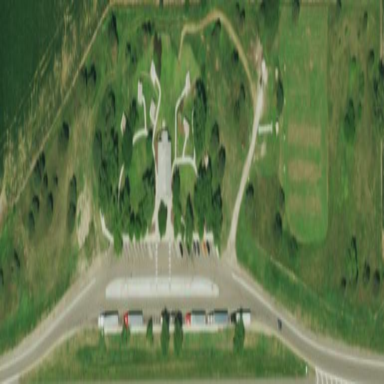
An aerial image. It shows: Rest area on the road.